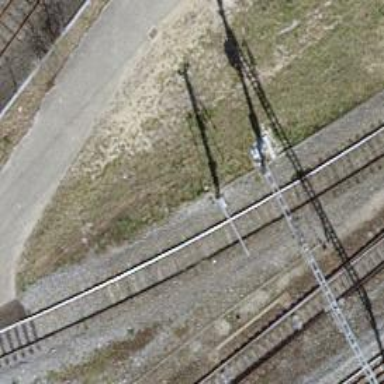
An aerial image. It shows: Single-track electrified railway with contact line. It is spur line for service.